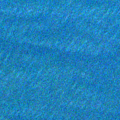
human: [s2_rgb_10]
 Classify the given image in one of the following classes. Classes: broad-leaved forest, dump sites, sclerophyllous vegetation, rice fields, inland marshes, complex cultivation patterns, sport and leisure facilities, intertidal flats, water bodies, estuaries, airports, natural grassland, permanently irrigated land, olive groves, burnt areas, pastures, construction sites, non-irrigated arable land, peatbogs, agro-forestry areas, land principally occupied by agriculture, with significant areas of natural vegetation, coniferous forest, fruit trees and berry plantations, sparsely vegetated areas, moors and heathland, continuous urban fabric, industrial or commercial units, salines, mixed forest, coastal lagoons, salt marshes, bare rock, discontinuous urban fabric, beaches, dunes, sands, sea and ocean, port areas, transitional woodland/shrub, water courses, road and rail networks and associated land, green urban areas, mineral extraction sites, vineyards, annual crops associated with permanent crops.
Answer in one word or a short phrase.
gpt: sea and ocean